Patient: sex F, age 68
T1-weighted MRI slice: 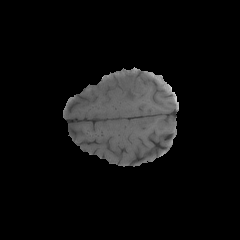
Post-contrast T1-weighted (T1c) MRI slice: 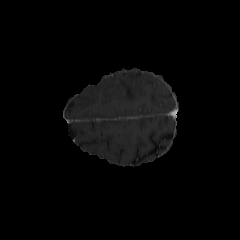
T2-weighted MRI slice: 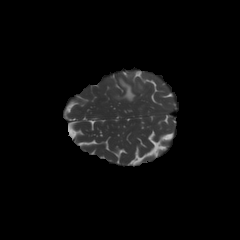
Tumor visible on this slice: yes
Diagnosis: Glioblastoma, IDH-wildtype
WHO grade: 4